Question: When I generate and save a document with a link in it using TCPDF. It is always showing a save as dialog before closing in the pdf reader.
'''
"Do you want to save the changes to file.pdf before closing?"
'''
Also there is a yellow note box in the chrome browser when I hover over the link... as shown in the image below.
My code with problem is like this.
'''
$pdf->writeHTML('<a href="/wp-admin/admin.php?page=system_view_data&id=1">link</a>');
'''
However, if my links are empty in my html then there is no problem while closing the pdf, also then there is no yellow box anymore in links. The following code for example is working fine.
'''
$pdf->writeHTML('<a href="">link</a>');
'''
Here is a complete example to reproduce the problem.
'''
require_once __DIR__.'../../external_classes/TCPDF/tcpdf.php';
$pdf = new \TCPDF();
$pdf->SetCreator(PDF_CREATOR);
$pdf->SetAuthor('ABC');
$pdf->SetTitle('ABC');
$pdf->SetSubject('ABC');
$pdf->SetHeaderData(PDF_HEADER_LOGO, PDF_HEADER_LOGO_WIDTH, "ABC", "ABC");
$pdf->setPrintFooter(false);
$pdf->SetDefaultMonospacedFont(PDF_FONT_MONOSPACED);
$pdf->SetMargins(PDF_MARGIN_LEFT, 10, PDF_MARGIN_RIGHT);
$pdf->SetHeaderMargin(PDF_MARGIN_HEADER);
$pdf->SetAutoPageBreak(TRUE, PDF_MARGIN_BOTTOM);
$pdf->setImageScale(PDF_IMAGE_SCALE_RATIO);
$pdf->SetFont('helvetica', '', 10);
$pdf->AddPage();
$pdf->writeHTML('<a href="/wp-admin/admin.php?page=system_view_data&id=1">link</a>');
ob_clean();
$pdf->Output('example.pdf', 'D');
'''
The above example will generate the output like the following image. Which will have both the problems, I have tested both on tcpdf version 5.9.x and 6.2.x.

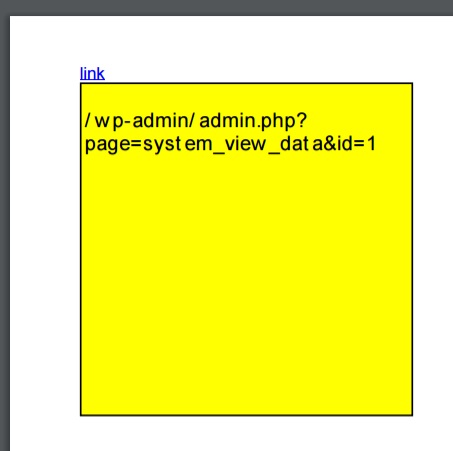
Answer: Okay, found some explanation to both the problems.
For some reason the tcpdf library is appending my website html at the end of the pdf. I found this out by viewing my pdf in pure text using a text editor.
Using an exist function immediately after output() will fix it.
'''
$pdf->Output('example.pdf', 'D');
exit();
'''
This is currently an unresolved active issue in chrome. Check this <URL> for example on mPdf forum.